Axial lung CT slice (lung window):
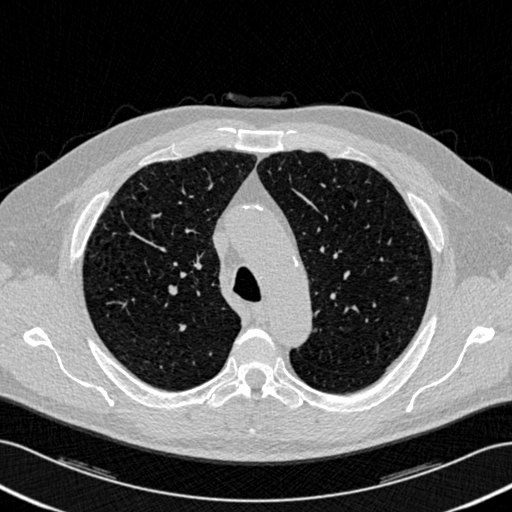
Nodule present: no